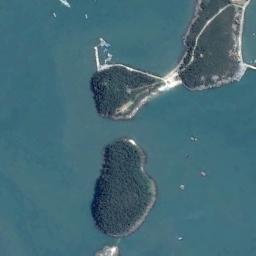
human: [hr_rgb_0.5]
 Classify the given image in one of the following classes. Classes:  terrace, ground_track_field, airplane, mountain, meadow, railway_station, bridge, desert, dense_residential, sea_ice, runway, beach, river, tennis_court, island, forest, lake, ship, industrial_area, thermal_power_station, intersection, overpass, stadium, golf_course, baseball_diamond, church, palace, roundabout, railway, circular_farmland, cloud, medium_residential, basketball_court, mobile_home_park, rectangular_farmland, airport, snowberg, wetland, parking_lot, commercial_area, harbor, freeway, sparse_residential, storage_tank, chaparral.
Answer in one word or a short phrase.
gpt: island